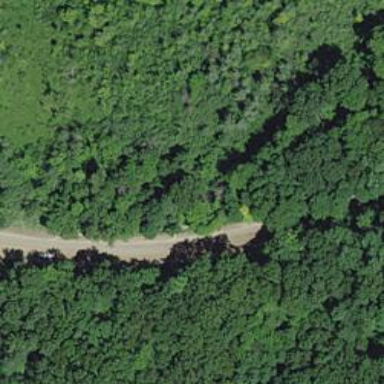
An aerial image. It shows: Natural path.